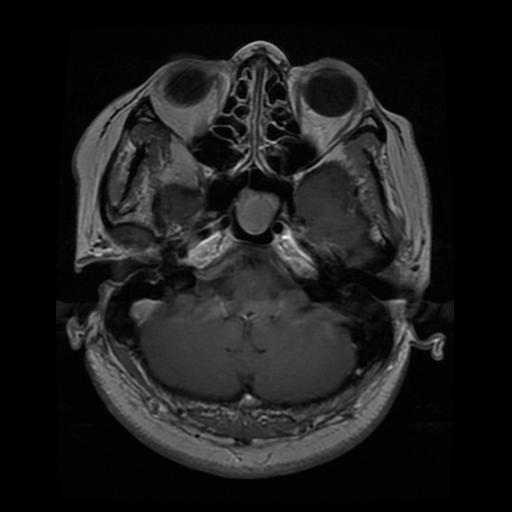
Label: pituitary